Question: I am working on an E voting system based on Foo92 protocol. I am new to Bouncy Castle library. But I have to tell that this system based on blind signature with RSA Algorithm. This Scheme(FOO92) has a chart and I have Upload it for you. I want to know that how to sign blindly and verify it in Bouncy Castle library. Please Help me with my problem.
Thank you All.

Please Notice that * operator is blinding operator. and / operator is unblinding operator.
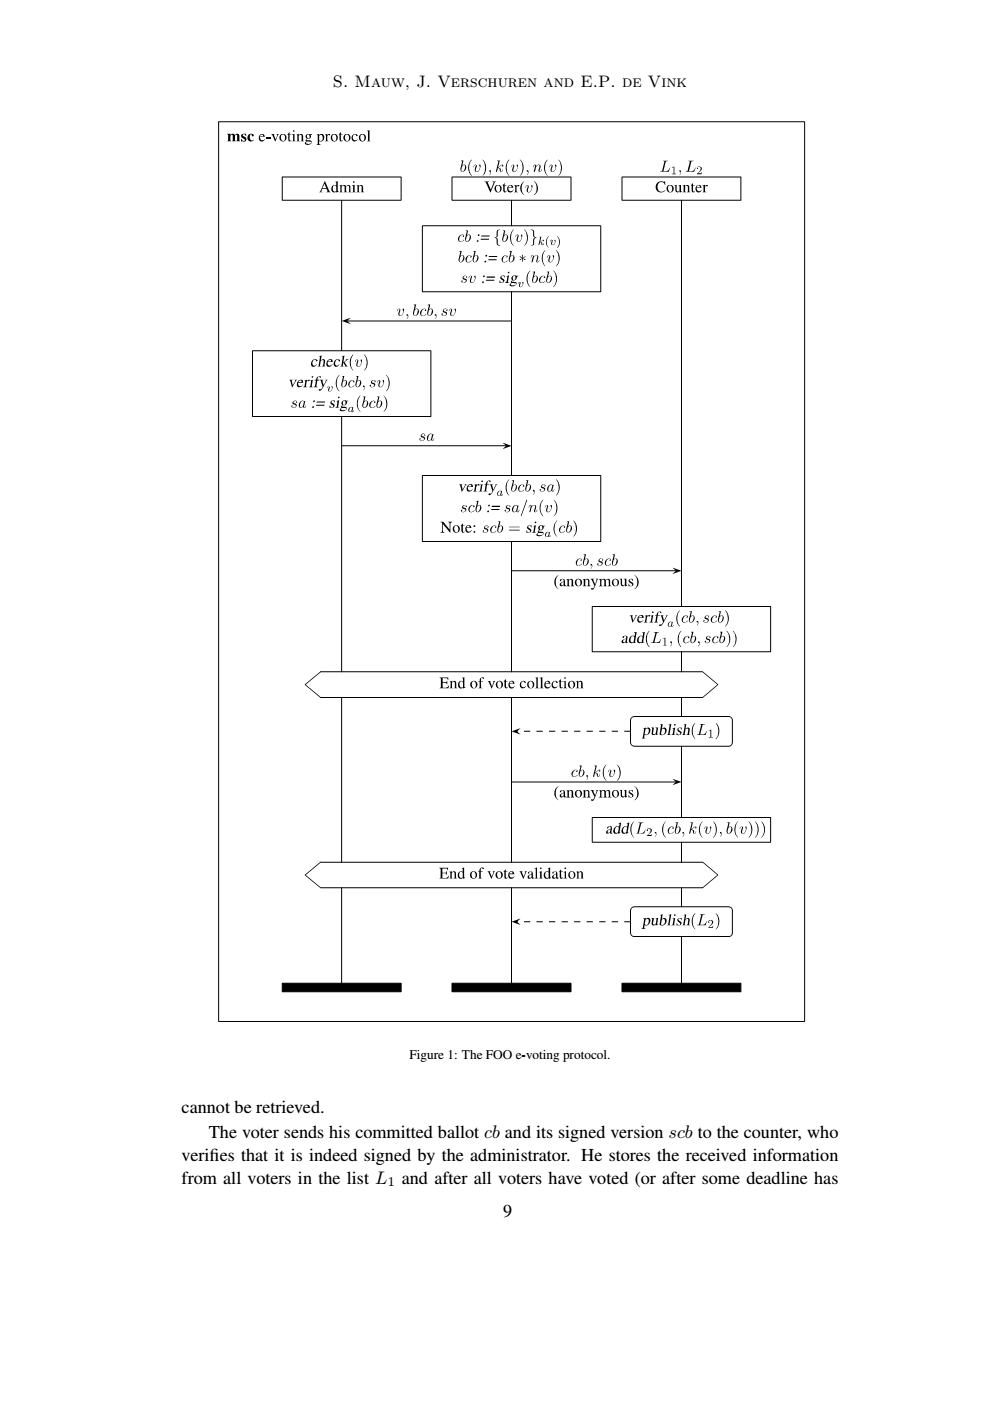
Answer: Finally I have wrote a code with Bouncy Castle for FOO92 e-voting protocol.
Here is the Class:
'''
using System;
using System.Collections.Generic;
using System.Linq;
using System.Text;
using System.Threading.Tasks;
using Org.BouncyCastle;
using Org.BouncyCastle.Math;
using Org.BouncyCastle.OpenSsl;
using Org.BouncyCastle.Crypto.Generators;
using Org.BouncyCastle.Crypto;
using Org.BouncyCastle.Security;
using Org.BouncyCastle.Crypto.Engines;
using Org.BouncyCastle.Crypto.Parameters;
using Org.BouncyCastle.Crypto.Signers;
using Org.BouncyCastle.Crypto.Digests;
using System.Windows.Forms;
namespace FooTest
{
class FooImplementing
{
private RsaBlindingEngine rsaBlindingEngine = new RsaBlindingEngine();
private RsaBlindingFactorGenerator blindingFactorGenerator = new RsaBlindingFactorGenerator();
private RsaBlindingParameters blindingParameteres;
private RsaKeyPairGenerator aliceRsaKeyGenerator = new RsaKeyPairGenerator();
private AsymmetricCipherKeyPair aliceKeyPair;
private RsaKeyPairGenerator bobRsaKeyGenerator = new RsaKeyPairGenerator();
private AsymmetricCipherKeyPair bobKeyPair;
private byte[] inputMessage;
public FooImplementing(string message)
{
inputMessage = getBytes(message);
aliceRsaKeyGenerator.Init(new KeyGenerationParameters(new SecureRandom(), 1024));
aliceKeyPair = aliceRsaKeyGenerator.GenerateKeyPair();
//******************************************************************************
bobRsaKeyGenerator.Init(new KeyGenerationParameters(new SecureRandom(), 1024));
bobKeyPair = bobRsaKeyGenerator.GenerateKeyPair();
//******************************************************************************
blindingFactorGenerator.Init(bobKeyPair.Public);
blindingParameteres = new RsaBlindingParameters((RsaKeyParameters)bobKeyPair.Public, blindingFactorGenerator.GenerateBlindingFactor());
}
public byte[] getBytes(string input)
{
byte[] bytes = new byte[input.Length * sizeof(char)];
System.Buffer.BlockCopy(input.ToCharArray(), 0, bytes, 0, bytes.Length);
return bytes;
}
public string GetString(byte[] bytes)
{
char[] chars = new char[bytes.Length / sizeof(char)];
System.Buffer.BlockCopy(bytes, 0, chars, 0, bytes.Length);
return new string(chars);
}
public byte[] blindTheMessage(TextBox t1)
{
for (int i = 0; i < inputMessage.Length; i++)
{
t1.Text += inputMessage[i].ToString();
}
PssSigner messageBlinder = new PssSigner(rsaBlindingEngine, new Sha1Digest(), 15);
messageBlinder.Init(true, blindingParameteres);
messageBlinder.BlockUpdate(inputMessage, 0, inputMessage.Length);
byte[] blindedMessage = messageBlinder.GenerateSignature();
return blindedMessage;
}
public byte[] blindSignature(byte[] input)
{
RsaEngine rsaEngine = new RsaEngine();
rsaEngine.Init(true, bobKeyPair.Private);
byte[] blindSignedMessage = rsaEngine.ProcessBlock(input, 0, input.Length);
return blindSignedMessage;
}
public byte[] unblindeTheSignedData(byte[] input)
{
rsaBlindingEngine.Init(false, blindingParameteres);
byte[] messageForSending = rsaBlindingEngine.ProcessBlock(input, 0, input.Length);
return messageForSending;
}
public bool verifyBlindSignature(byte[] input, TextBox t1)
{
PssSigner verifier = new PssSigner(new RsaEngine(), new Sha1Digest(), 15);
verifier.Init(false, bobKeyPair.Public);
verifier.BlockUpdate(inputMessage, 0, inputMessage.Length);
for (int i = 0; i < inputMessage.Length; i++)
{
t1.Text += inputMessage[i].ToString();
}
return verifier.VerifySignature(input);
}
public byte[] signedWithRsa(byte[] input)
{
ISigner signer = SignerUtilities.GetSigner("SHA1withRSA");
signer.Init(true, aliceKeyPair.Private);
signer.BlockUpdate(input, 0, input.Length);
byte[] signedData = signer.GenerateSignature();
return signedData;
}
public bool verifyRsaSignedData(byte[] input, byte[] signature)
{
ISigner verifier = SignerUtilities.GetSigner("SHA1withRSA");
verifier.Init(false, aliceKeyPair.Public);
verifier.BlockUpdate(input, 0, input.Length);
return verifier.VerifySignature(signature);
}
}
}
'''
and here is steps of of running foo protocol. of course it doesn't have some of steps such as id sending but it's functionality is as true as Foo protocol
'''
FooImplementing foo = new FooImplementing("Behzad");
var blindedMessage = foo.blindTheMessage(textBox2);
var userSignature = foo.signedWithRsa(blindedMessage);
if (foo.verifyRsaSignedData(blindedMessage, userSignature))
{
var signedMessage = foo.blindSignature(blindedMessage);
var unblindedMessage = foo.unblindeTheSignedData(signedMessage);
MessageBox.Show(foo.verifyBlindSignature(unblindedMessage, textBox3).ToString());
}
'''
Notice That Text Boxes are for gathering result and isn't part of my program.
Thank you all.